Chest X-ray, PA view. Patient: 45 years old, sex F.
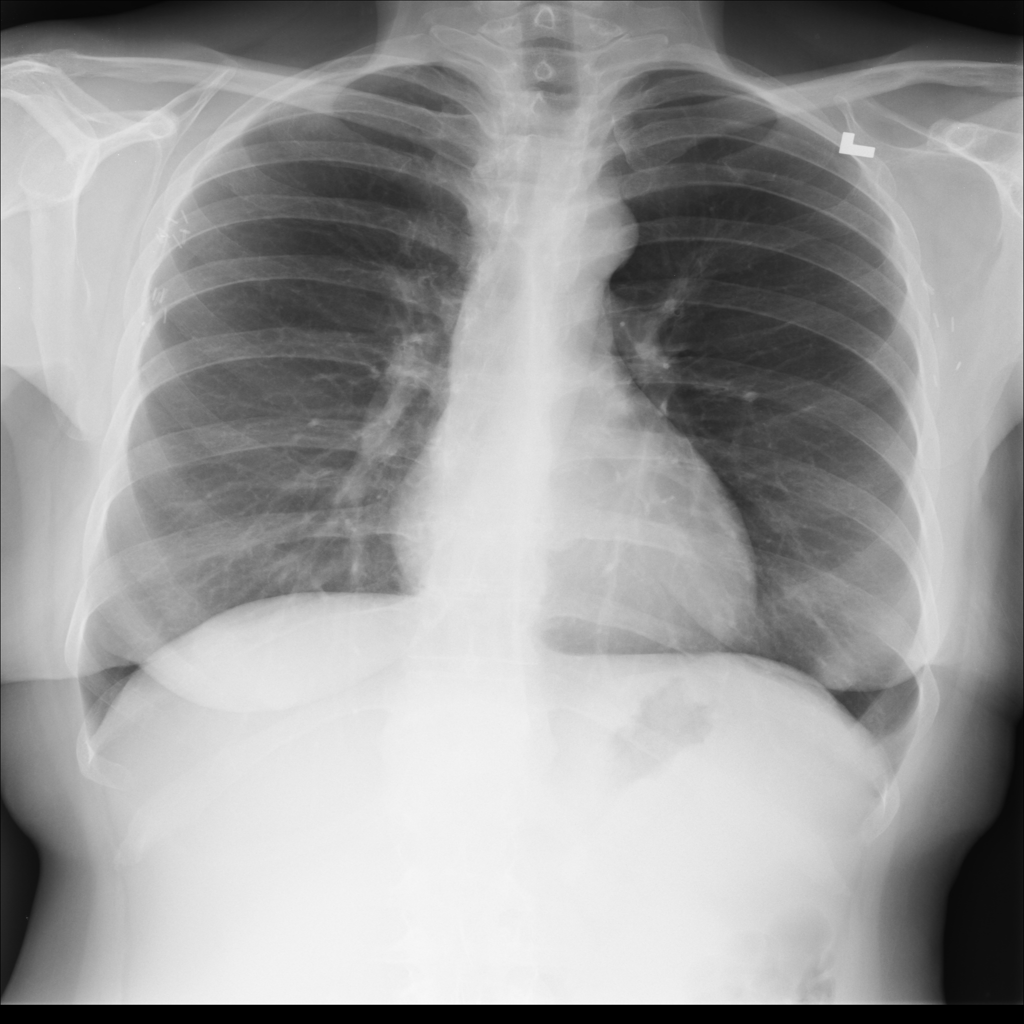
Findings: No Finding